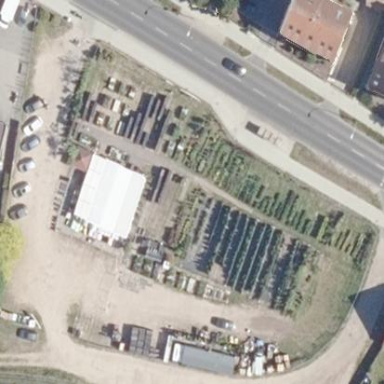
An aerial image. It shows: Garden center.